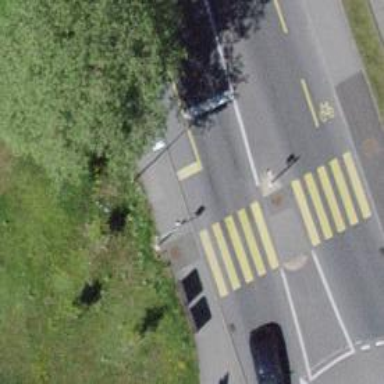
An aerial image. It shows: Secondary road with asphalt surface.